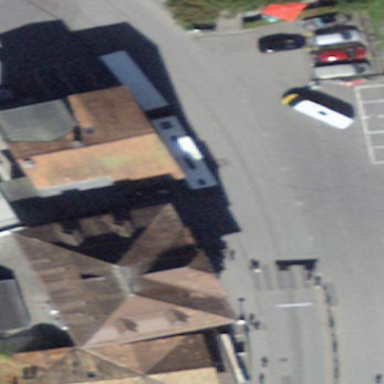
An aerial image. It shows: Gabled building which houses bakery.